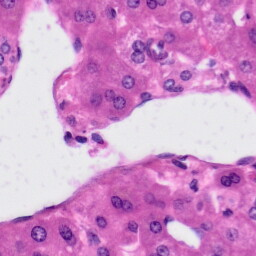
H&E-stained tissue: Liver